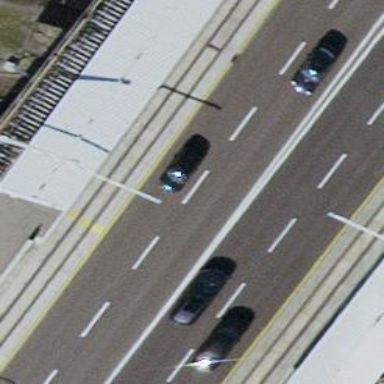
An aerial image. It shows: Primary highway bridge with asphalt surface and trolley wire installed.